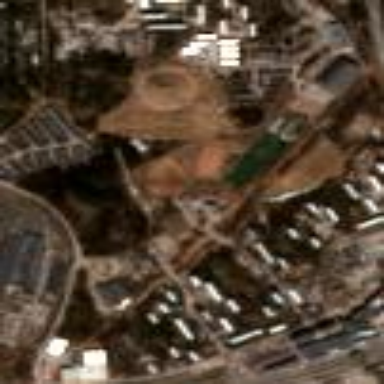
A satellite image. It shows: Multi-sport center located on recreation ground.